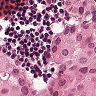
Metastatic tissue present: yes